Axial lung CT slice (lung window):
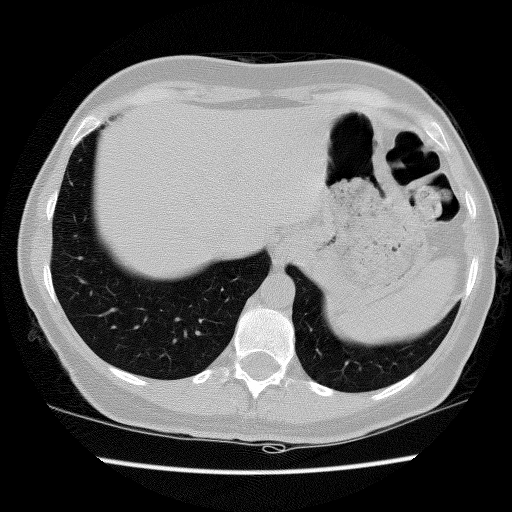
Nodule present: no